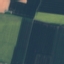
Land use / land cover class: AnnualCrop